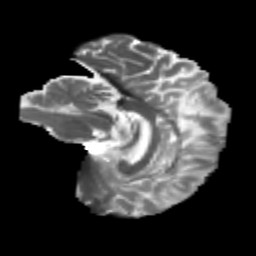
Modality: T2w
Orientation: sagittal
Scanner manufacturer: siemens
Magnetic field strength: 3 T
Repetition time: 4.16 s
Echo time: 0.0806 s